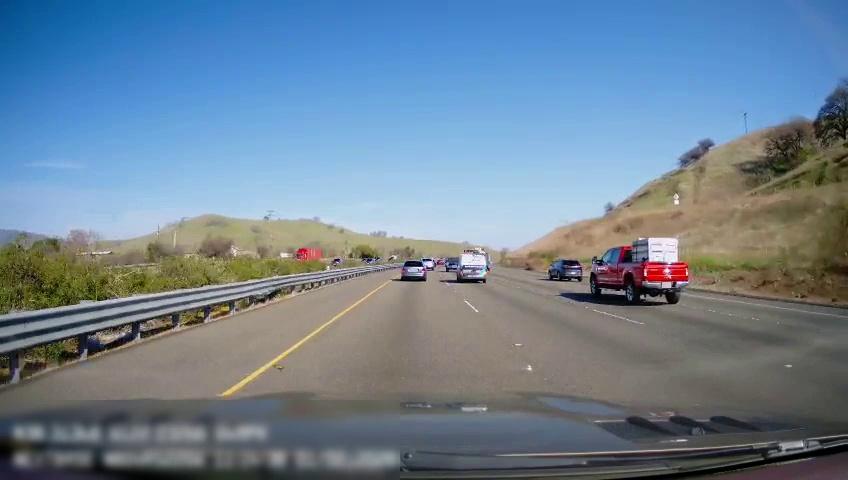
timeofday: Day
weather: Sunny
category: Drivable Space
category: Vehicles | Truck
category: Vehicles | SUV
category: Vehicles | SUV
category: Vehicles | Truck
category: Vehicles | Truck
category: Vehicles | SUV
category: Vehicles | Van
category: Vehicles | SUV
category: Lanes | Current Lane
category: Lanes | Current Lane
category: Lanes | Alternate Lane
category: Lanes | Alternate Lane
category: Lanes | Alternate Lane